Question: Can someone give me a bit more information on this error please?
Console only logs
Program exited with status value:101.
If you imagine I have a nsmutablearray:

It holds TimeEntry objects:
'''
#import <Foundation/Foundation.h>
#import "Constants.h"
/*
#define KTimeEntryInformationKey @"TEInformation"
#define KTimeEntryFromKey @"TEFrom"
#define KTimeEntryToKey @"TETo"
*/
@interface TimeEntry : NSObject <NSCopying, NSCoding> {
NSDate *from;
NSDate *to;
NSString *information;
}
@property (nonatomic, retain) NSDate *from;
@property (nonatomic, retain) NSDate *to;
@property (nonatomic, copy) NSString *information;
@end
'''
The app gives me the error only when I add 15-20+ TimeEntry objects to the array and gives me the error when the above viewController (pictured) is popped.
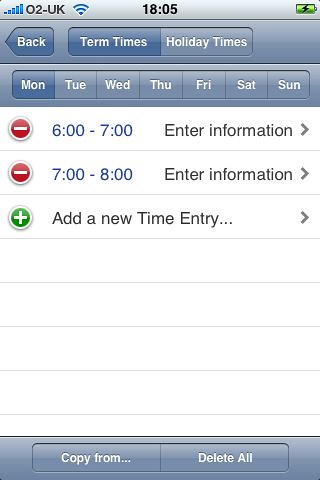
Answer: I believe that's the result code when your program is automatically closed for using too much memory.
It's not a true crash, so it won't stop execution or invoke gdb.